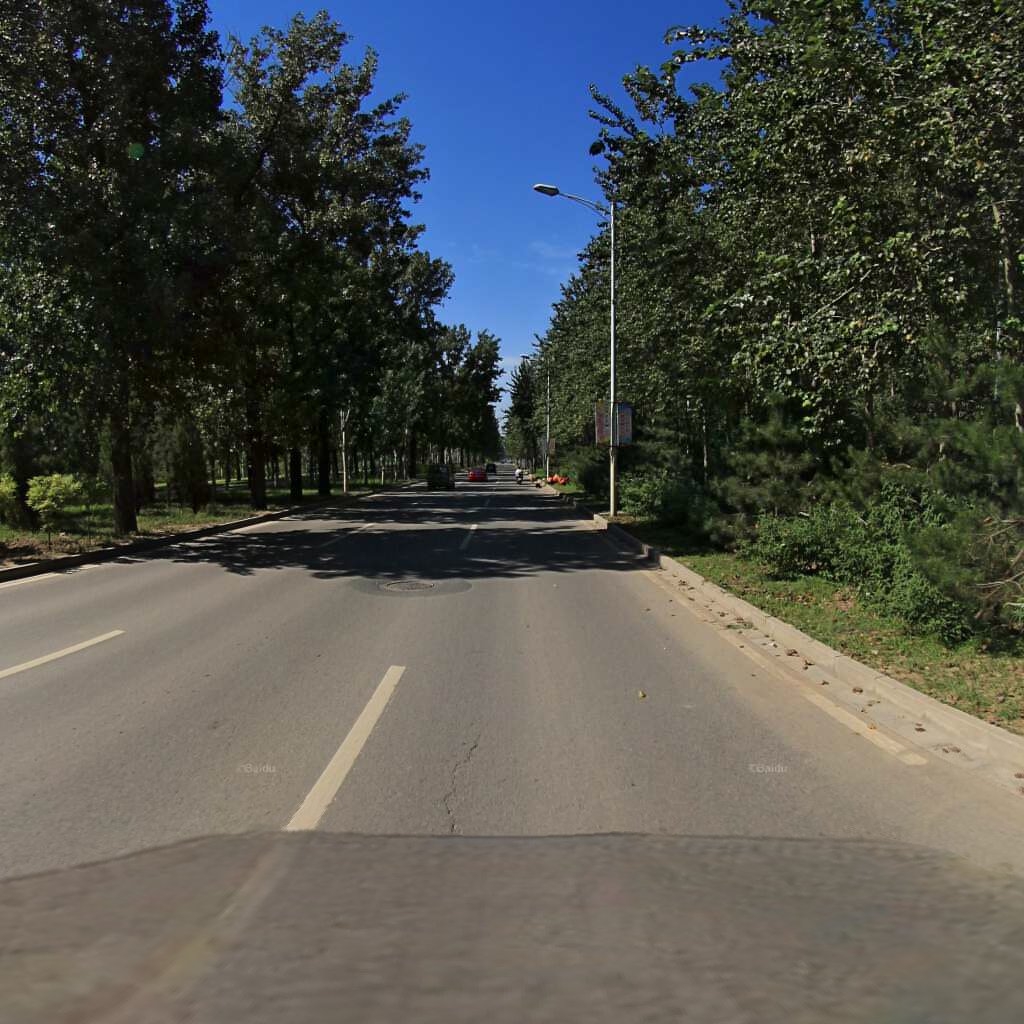
Region: Haidian
Road damage annotations: longitudinal crack, manhole cover